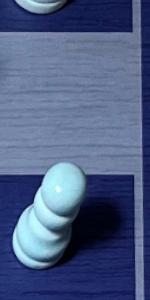
Label: Pawn_White